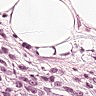
Metastatic tissue present: yes